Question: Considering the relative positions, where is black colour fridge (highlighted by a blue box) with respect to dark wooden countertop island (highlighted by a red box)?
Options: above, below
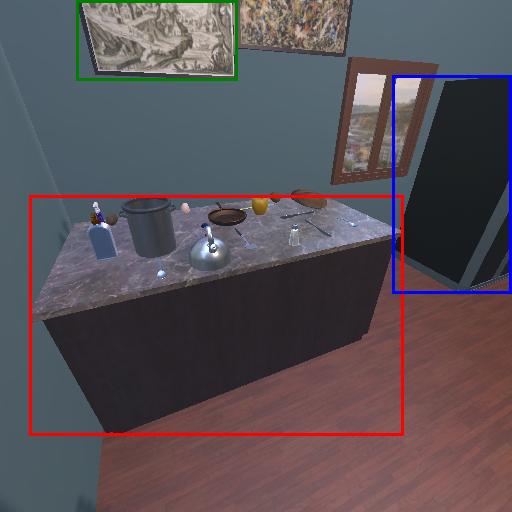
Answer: above